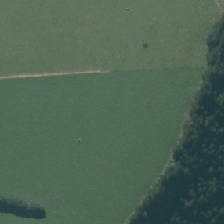
Land cover: shortrotation_cropland